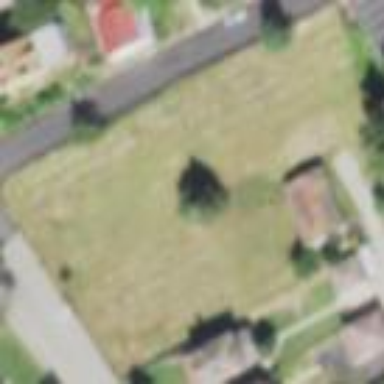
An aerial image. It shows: Cemetery.